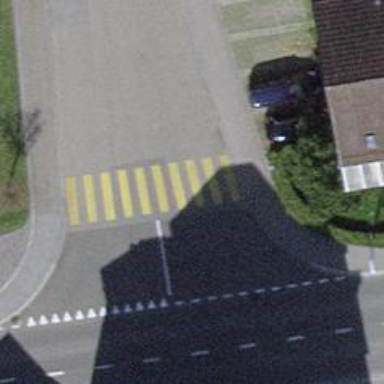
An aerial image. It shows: Marked crossing with zebra stripes on the road.